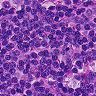
Metastatic tissue present: no